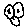
Label: car